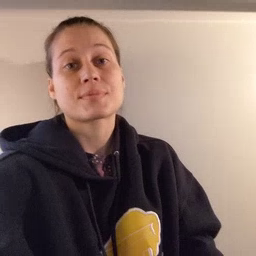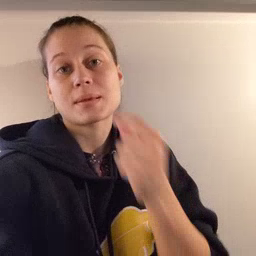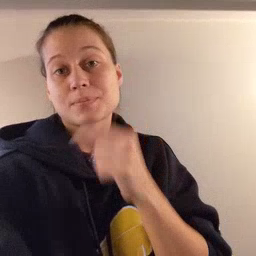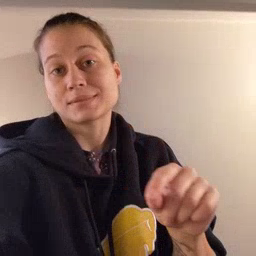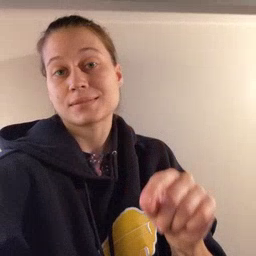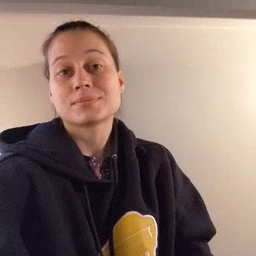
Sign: pencil